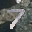
Label: 7